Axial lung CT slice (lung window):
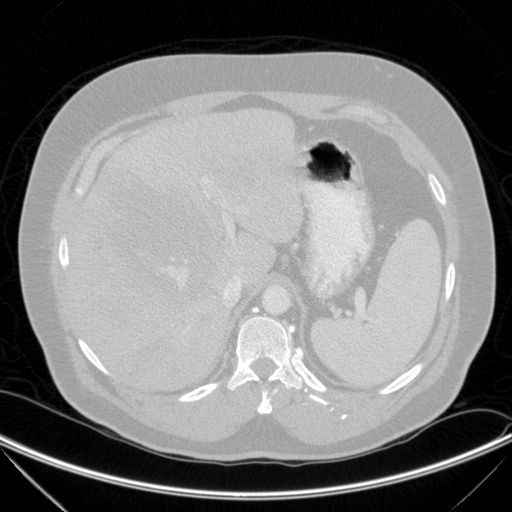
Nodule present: no